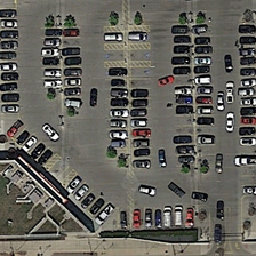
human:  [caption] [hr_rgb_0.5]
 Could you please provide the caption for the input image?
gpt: Parking is pentagonal, while some cars are not in their positions.

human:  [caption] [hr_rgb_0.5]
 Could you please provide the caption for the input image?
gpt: Parking is pentagonal, and some cars are not on the seat.

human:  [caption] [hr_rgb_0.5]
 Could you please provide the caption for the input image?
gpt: Parking is a dream, some cars are not in their place

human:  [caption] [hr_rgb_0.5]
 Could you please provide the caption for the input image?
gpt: Parking is in the Pentagon and some cars are not in that position.

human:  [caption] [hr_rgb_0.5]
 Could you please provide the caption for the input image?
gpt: The parking lot is the Pentagon, and some cars are not in their place.